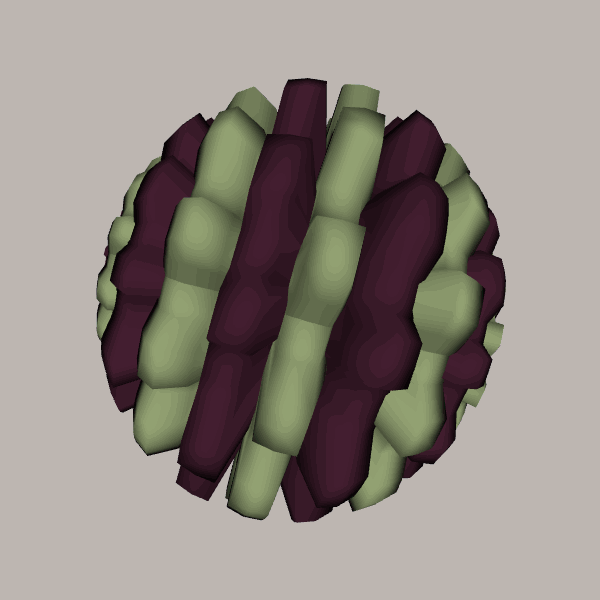
Background: light